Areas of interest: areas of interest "Residential"
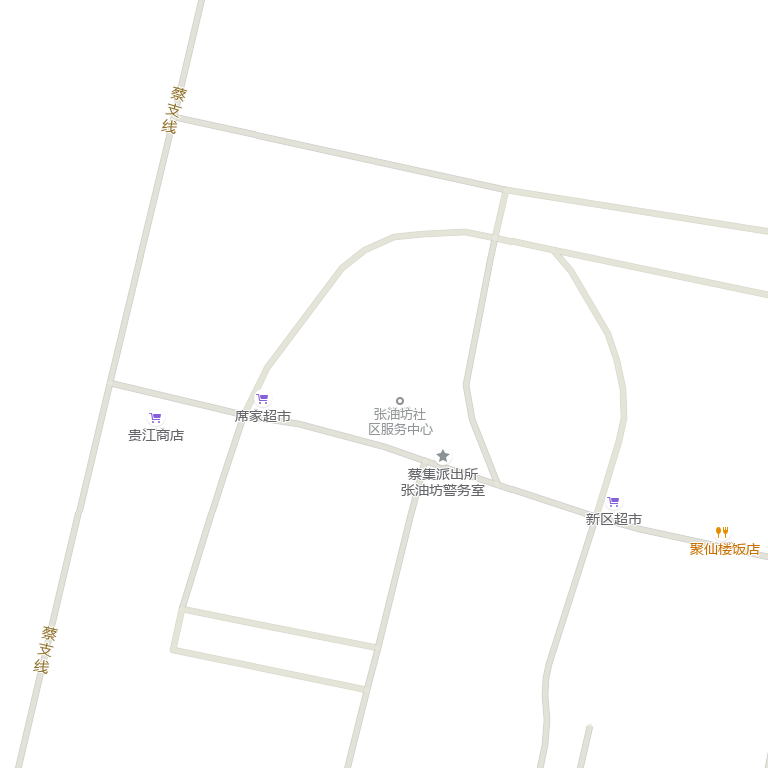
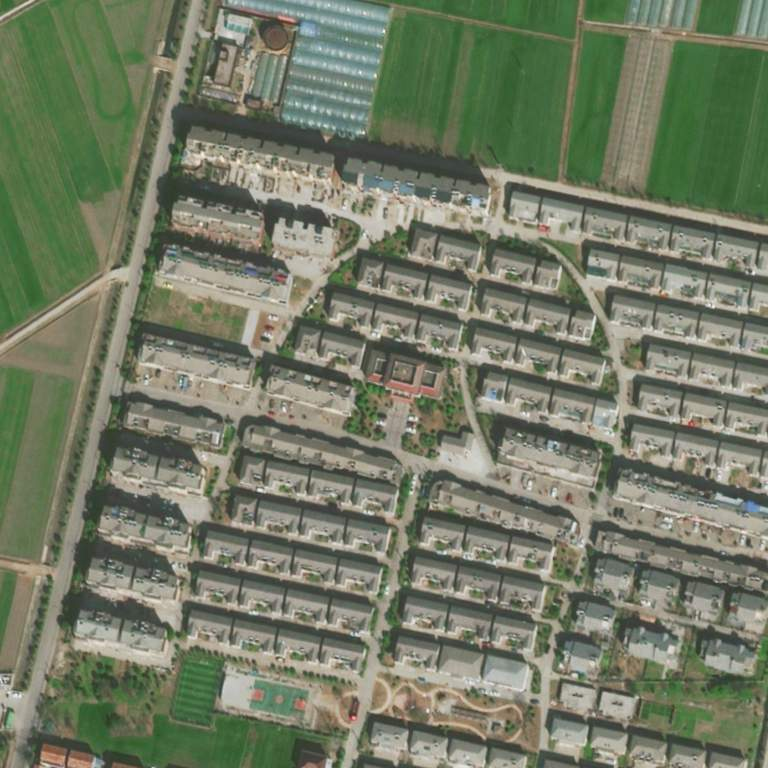